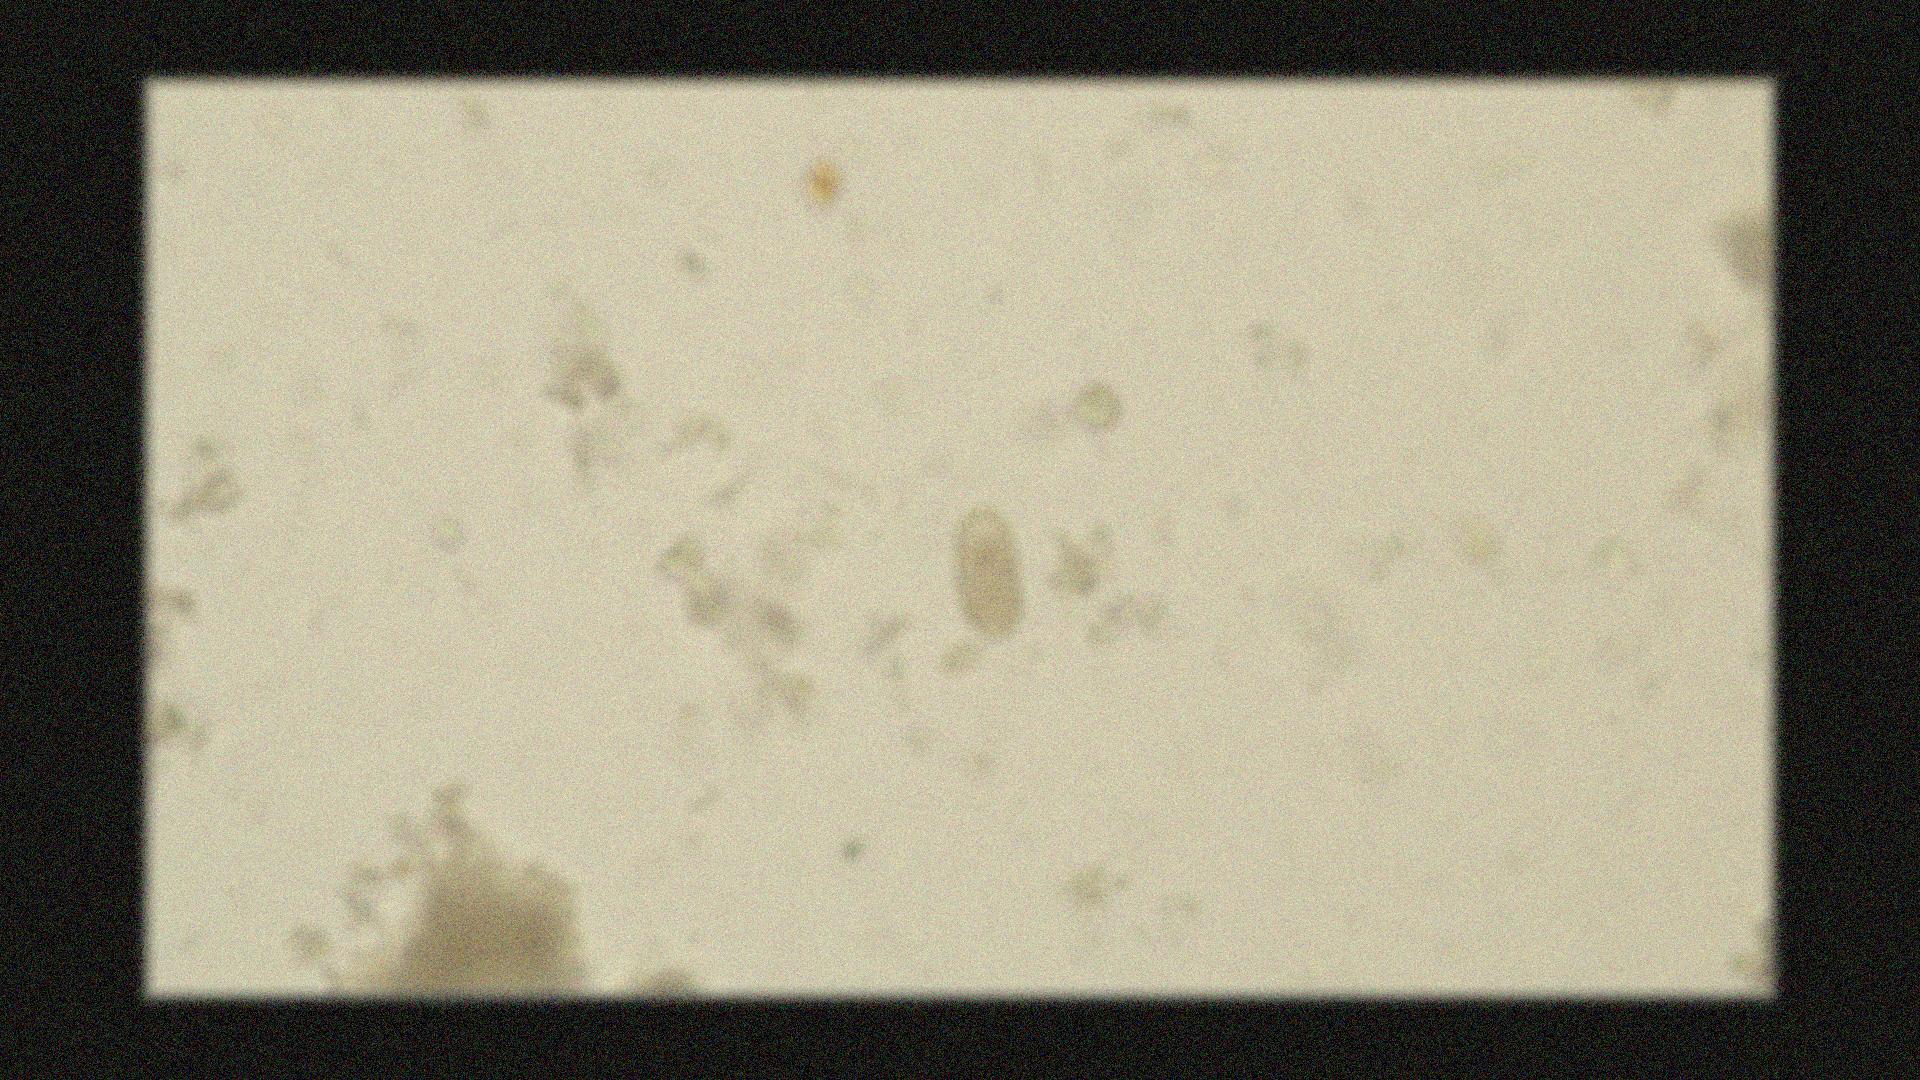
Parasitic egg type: Capillaria philippinensis